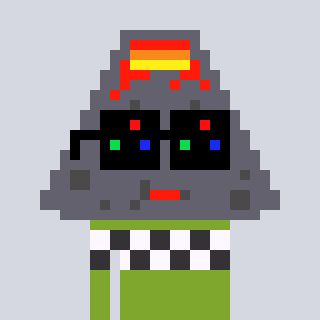
a pixel art character with square black sunglasses, a volcano-shaped head and a slimegreen-colored body on a cool background